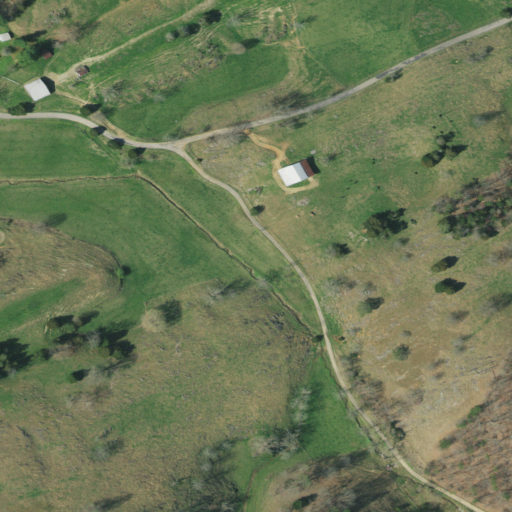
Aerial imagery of valley in Tennessee named Helton Hollow containing grassland, pasture, open development, mixed forest, deciduous forest, low intensity development, shrub, and medium intensity development